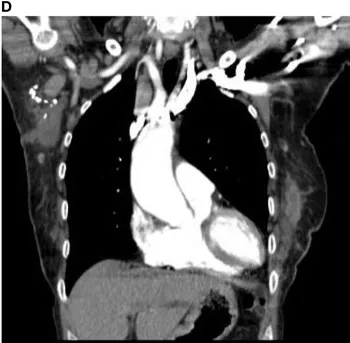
Coronal CT images with contrast.
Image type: radiology (ct)